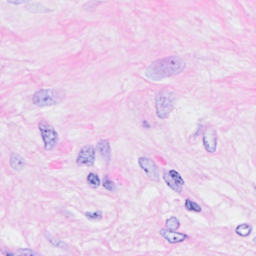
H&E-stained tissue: Breast